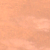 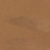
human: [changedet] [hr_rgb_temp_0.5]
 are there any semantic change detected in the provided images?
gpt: Everything remains the same.